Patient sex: F
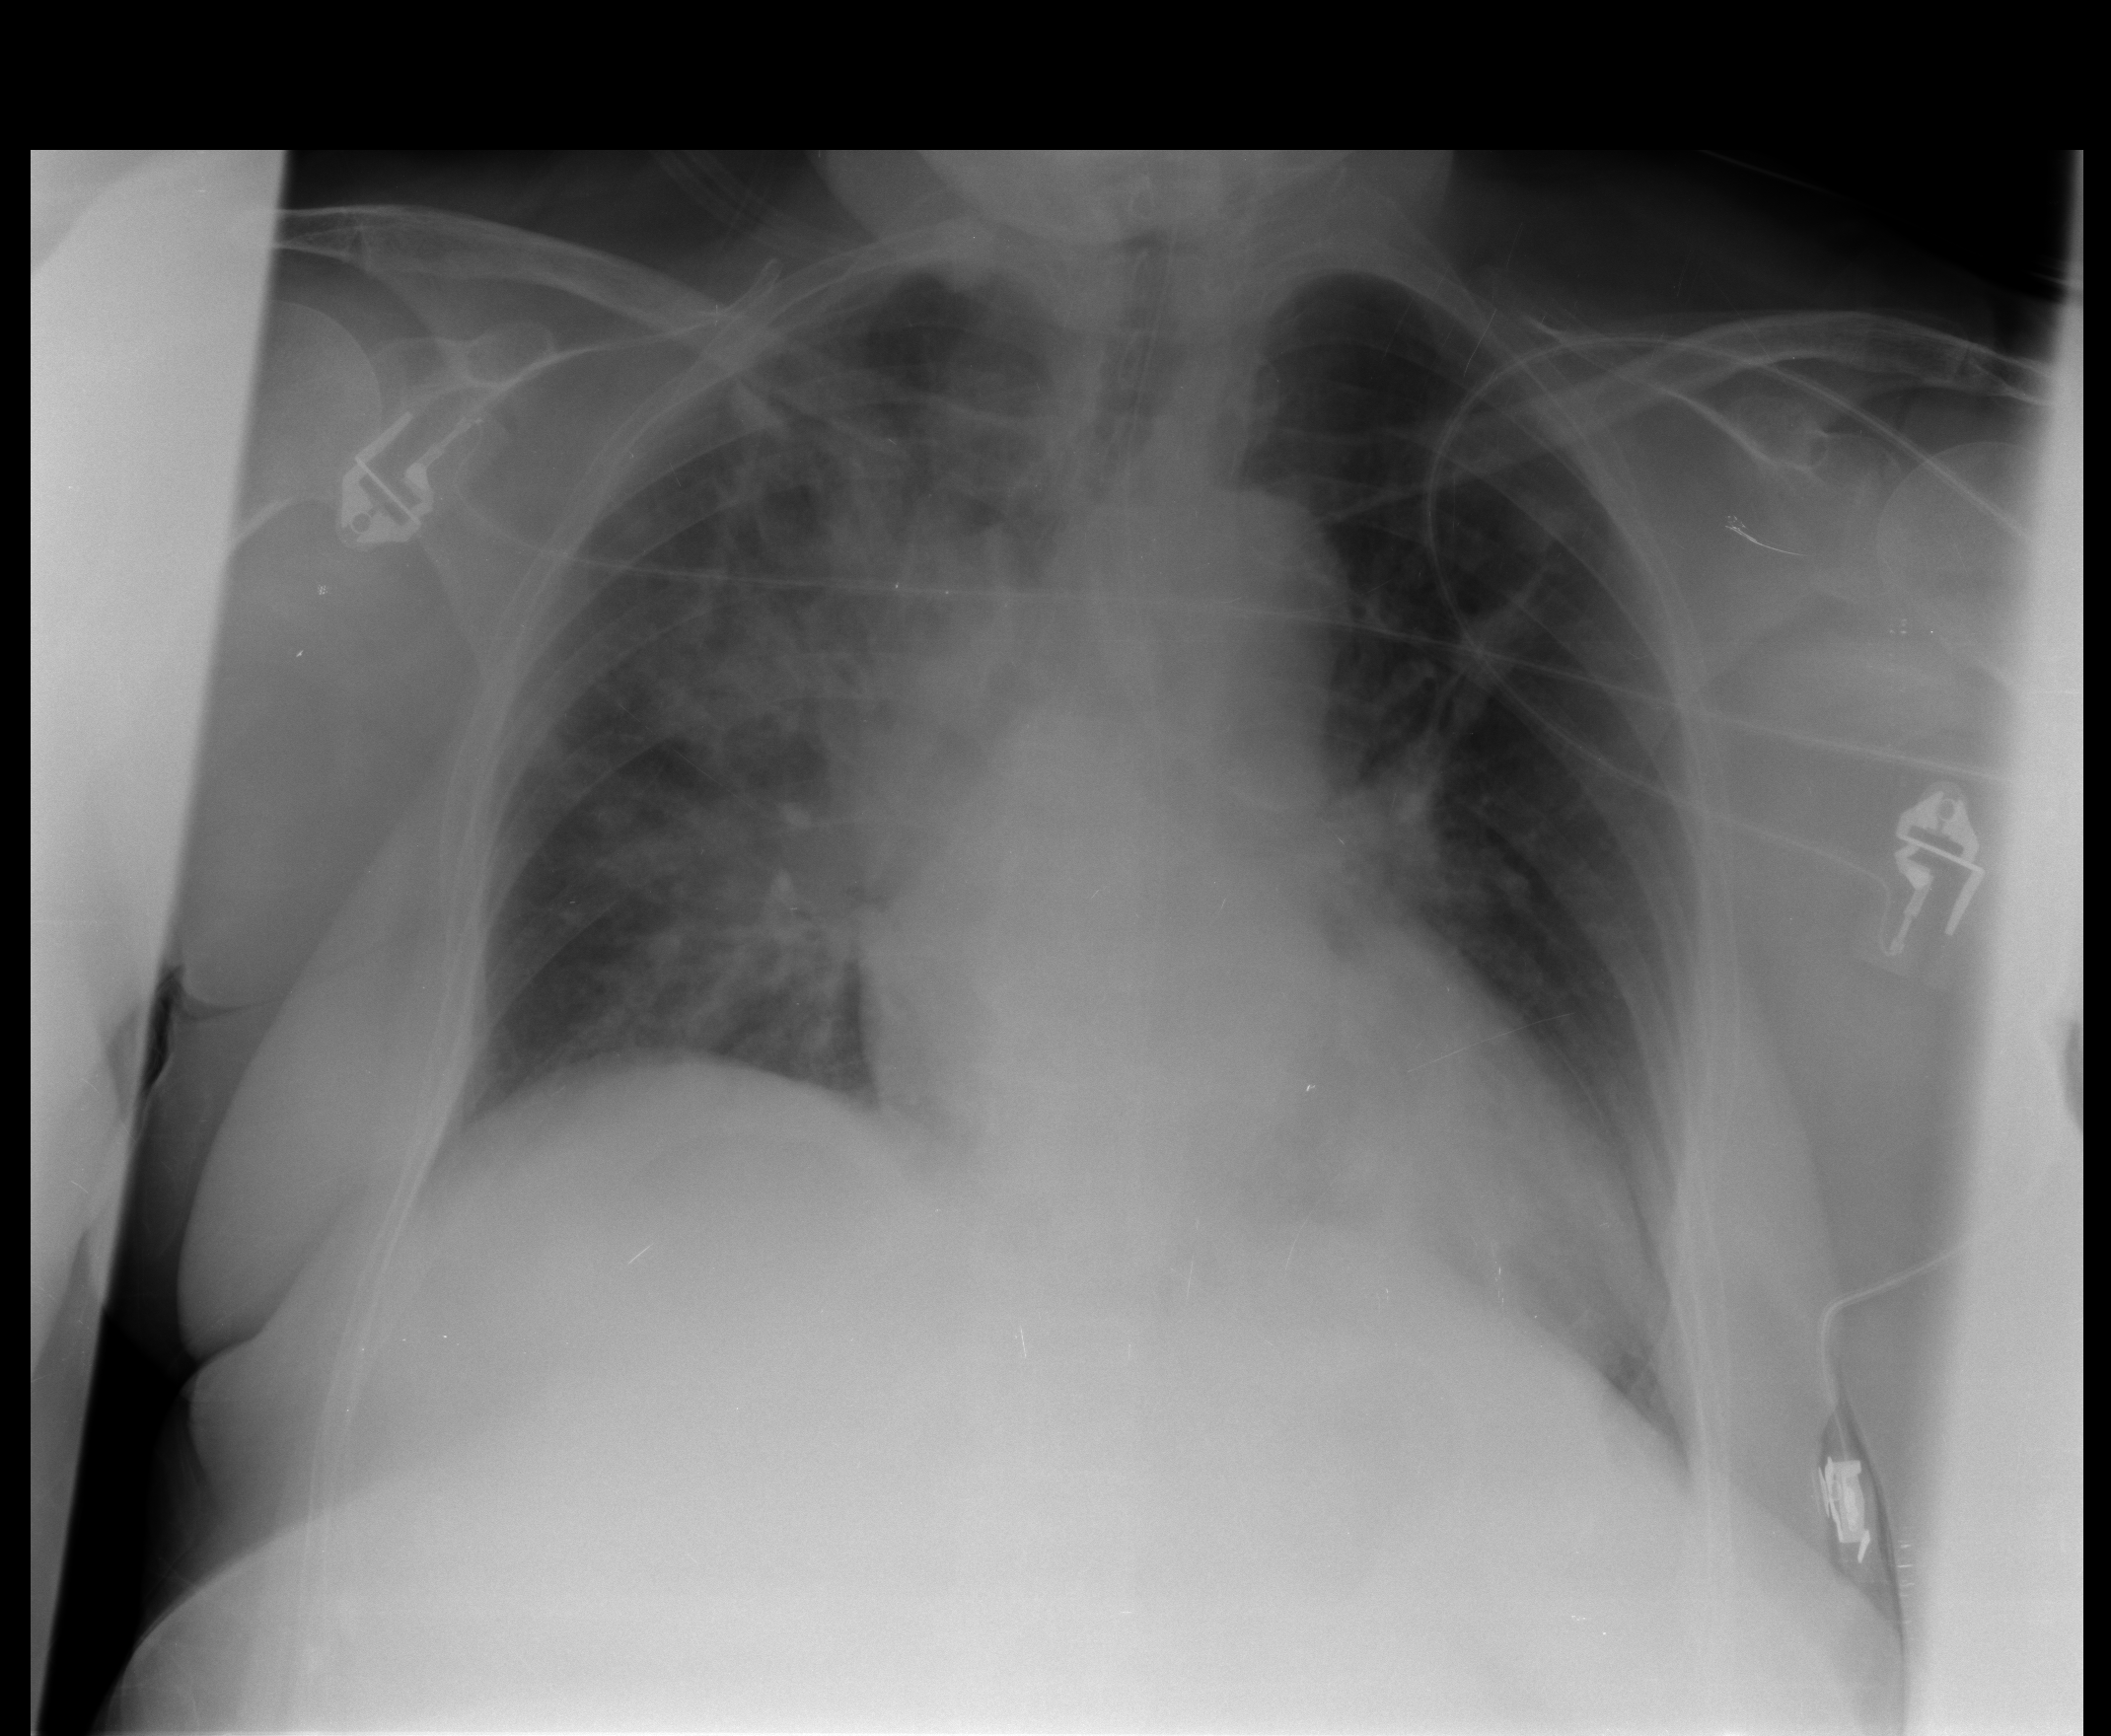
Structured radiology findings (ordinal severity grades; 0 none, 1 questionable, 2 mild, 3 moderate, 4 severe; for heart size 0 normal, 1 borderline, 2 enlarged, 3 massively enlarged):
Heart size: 1
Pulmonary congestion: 0
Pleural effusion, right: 1
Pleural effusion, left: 1
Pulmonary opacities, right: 4
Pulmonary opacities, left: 2
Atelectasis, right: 4
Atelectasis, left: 2